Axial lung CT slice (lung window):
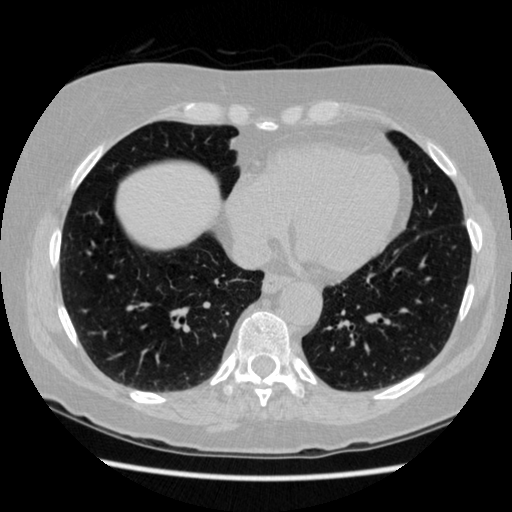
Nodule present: no